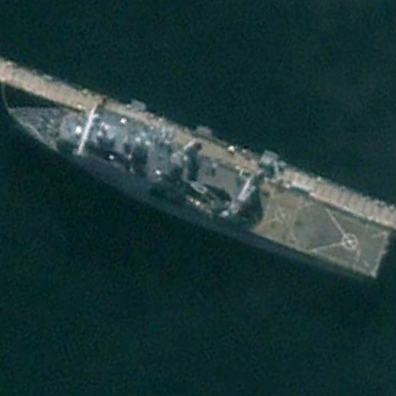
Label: combat